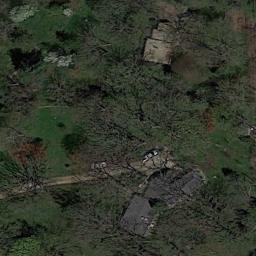
Label: residential